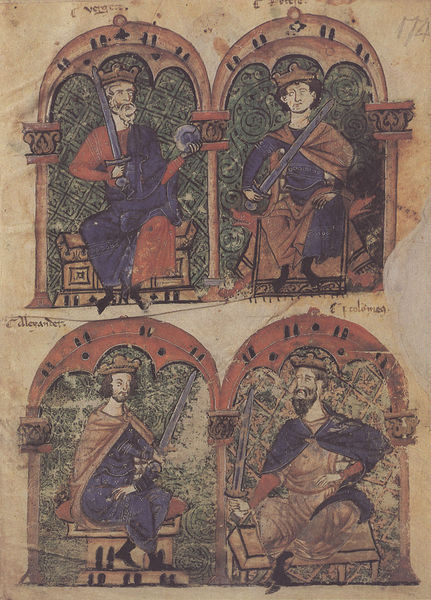
Titel: Alexanderroman
Institution: Leipzig, Stadtbibliothek
Schlagwörter: umhang, grün, sitzen, säule, säulen, rot, ornament, grümn, mantel, krone, locken, ranken, apfel, schuhe, rundbogen, kaiser, könig, thron, buch, schwert, schwerter, kugel, trohn, arkaden, kapitell, baldachin, umhänge, könige, ornamnet, kronen, buchmalerei, reichsapfel, knige, er vrot